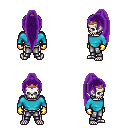
a pixel art fantasy rpg character, male body template, skeleton, teal long-sleeve shirt, metal pants, purple extra-long topknot hairstyle, bronze tiara, gold gloves, four views (front, back, left, right), 2x2 character sprite sheet, small pixel art, hard edges, no anti-aliasing